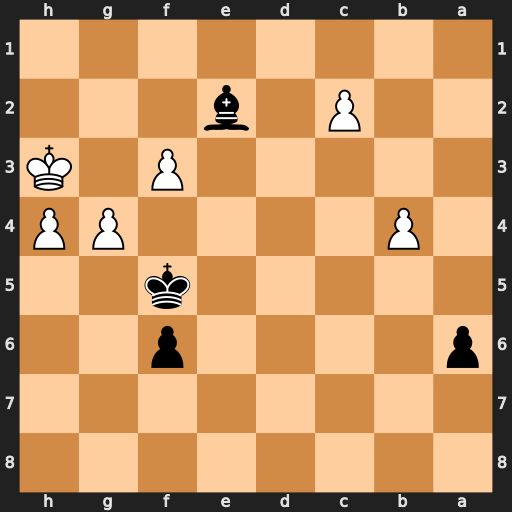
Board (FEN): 8/8/p4p2/5k2/1P4PP/5P1K/2P1b3/8
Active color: b
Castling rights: -
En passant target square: -
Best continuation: Kf4 h5 Bxf3 Kh4 Bxg4 h6 Bf5